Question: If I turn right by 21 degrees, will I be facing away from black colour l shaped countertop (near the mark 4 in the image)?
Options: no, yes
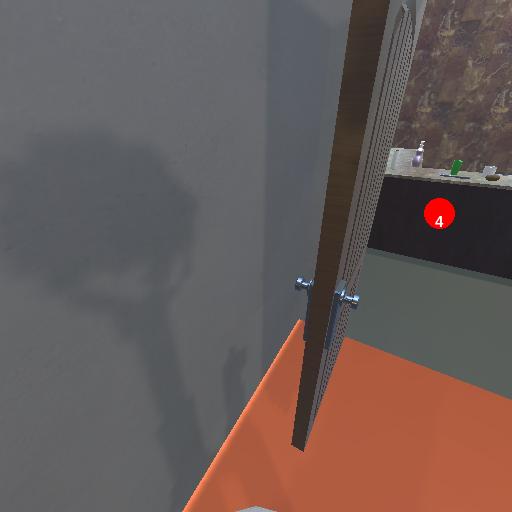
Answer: no